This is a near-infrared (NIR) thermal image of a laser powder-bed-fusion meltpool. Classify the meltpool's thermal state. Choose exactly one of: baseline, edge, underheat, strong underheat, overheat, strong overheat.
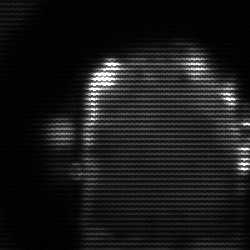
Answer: baseline